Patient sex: F
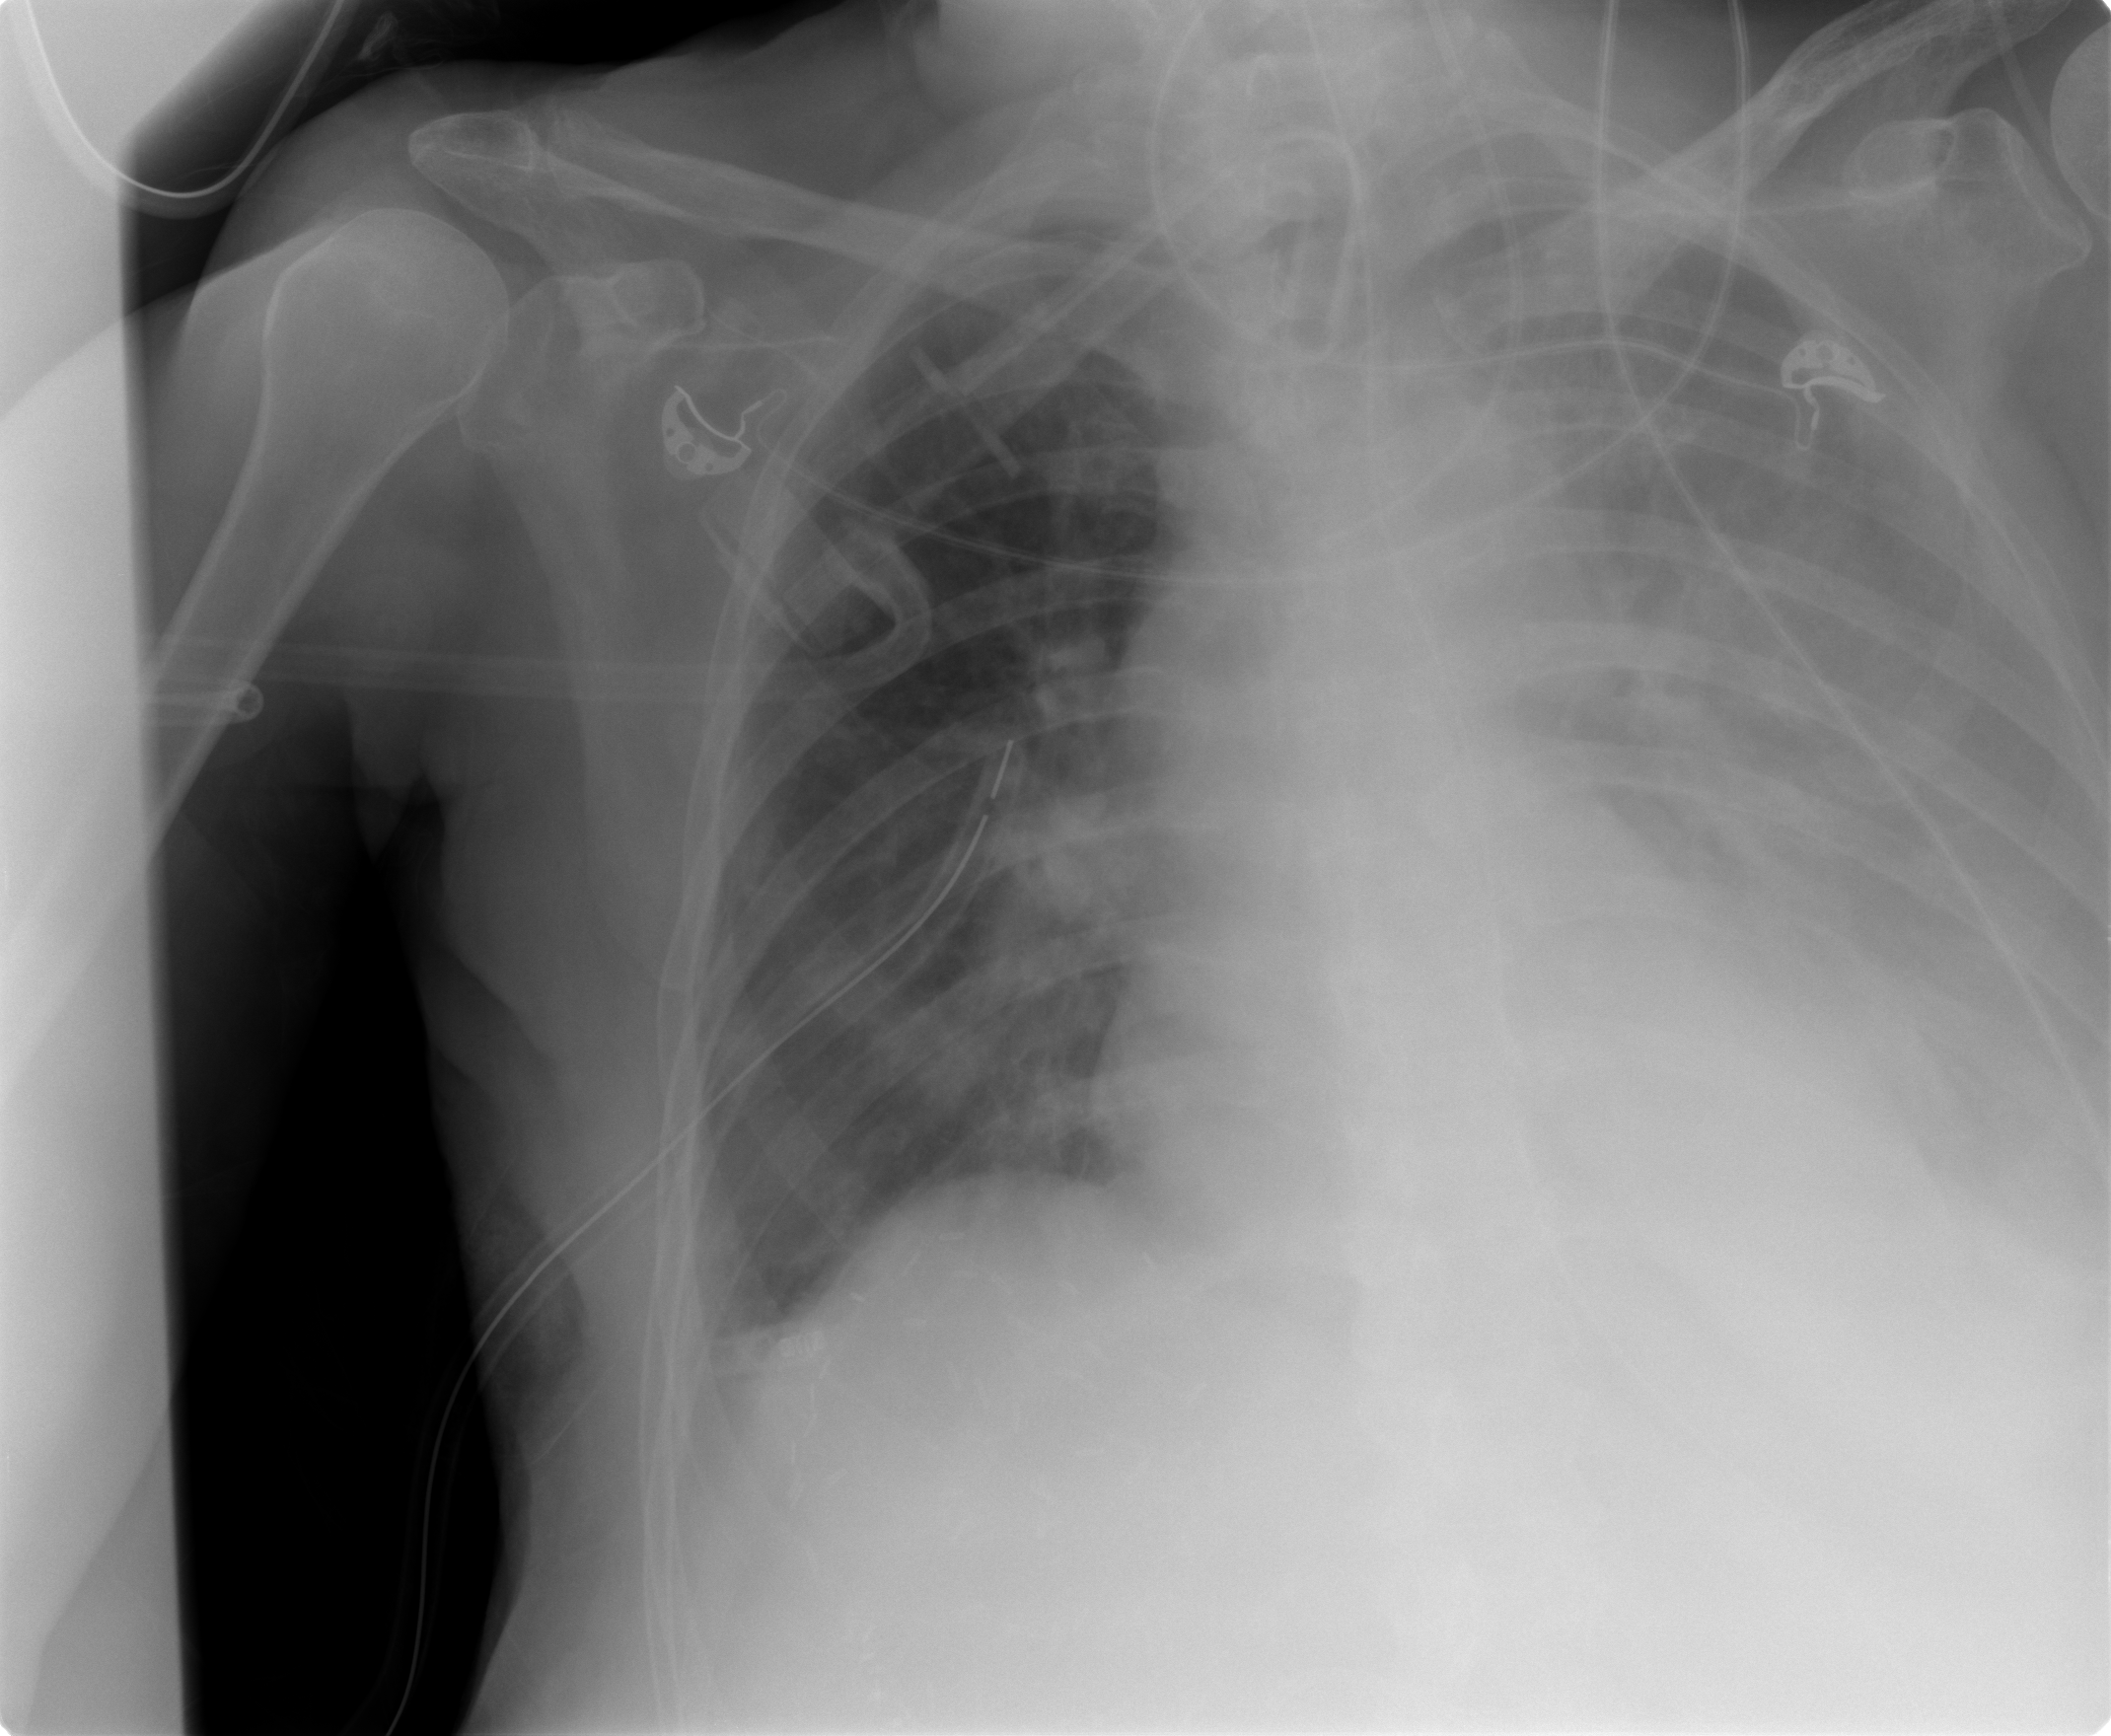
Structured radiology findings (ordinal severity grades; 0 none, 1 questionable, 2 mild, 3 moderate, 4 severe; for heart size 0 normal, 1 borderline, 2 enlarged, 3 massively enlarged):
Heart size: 0
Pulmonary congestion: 2
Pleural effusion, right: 1
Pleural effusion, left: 3
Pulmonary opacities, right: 0
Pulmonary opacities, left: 0
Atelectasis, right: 0
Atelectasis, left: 0